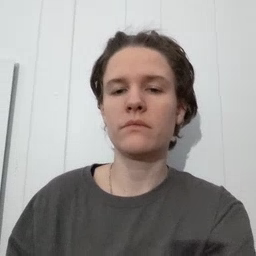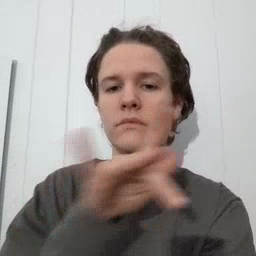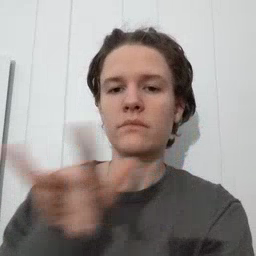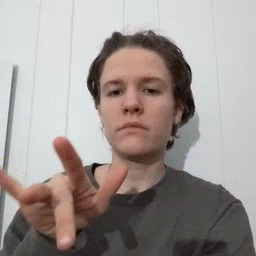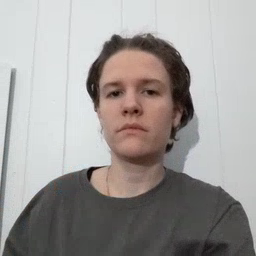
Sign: empty